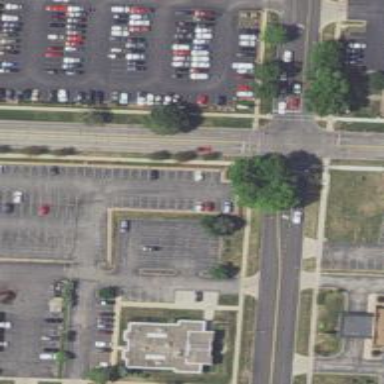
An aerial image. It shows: Footway with asphalt surface and marked with lines for crossing.